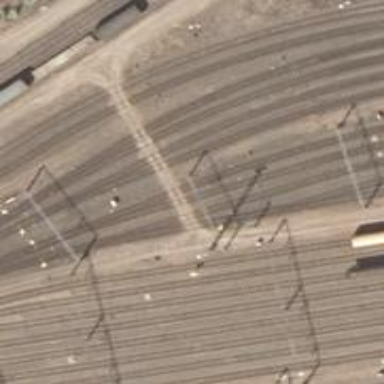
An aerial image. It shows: Rail yard with electrified contact lines for the trains.